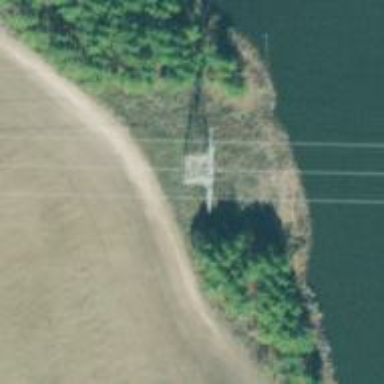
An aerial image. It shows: Lattice structure tower used for power transmission.